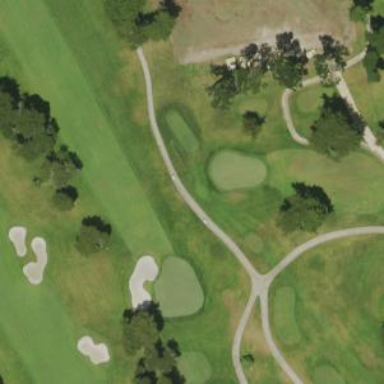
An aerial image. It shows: View of golf hole.